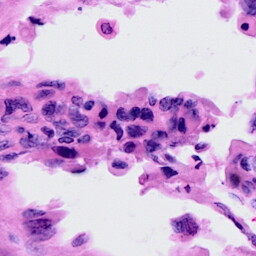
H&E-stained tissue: Cervix